Field crop: maize
Growth stage: 1
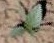
Species: datura